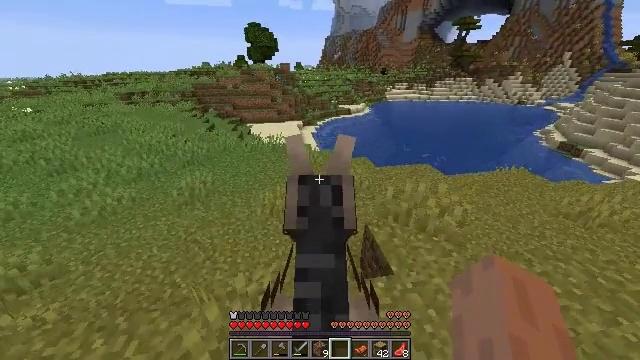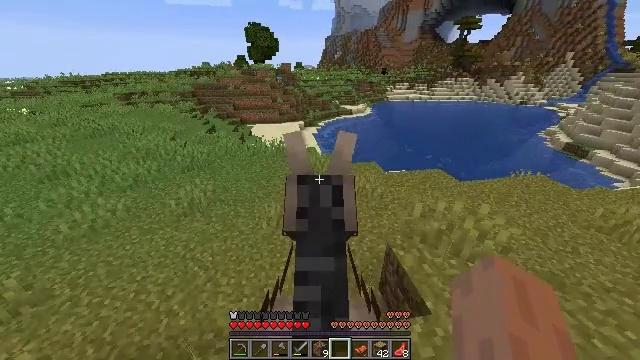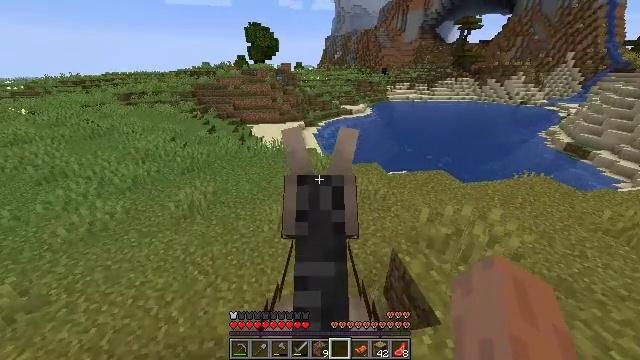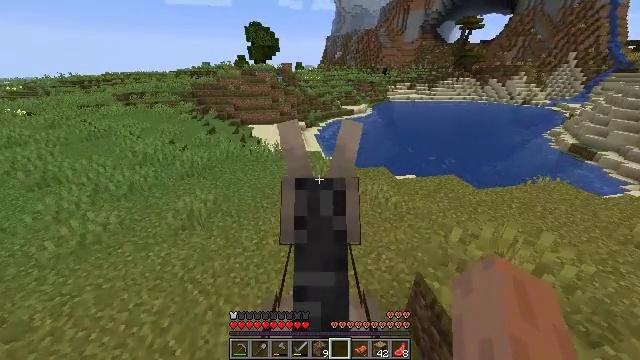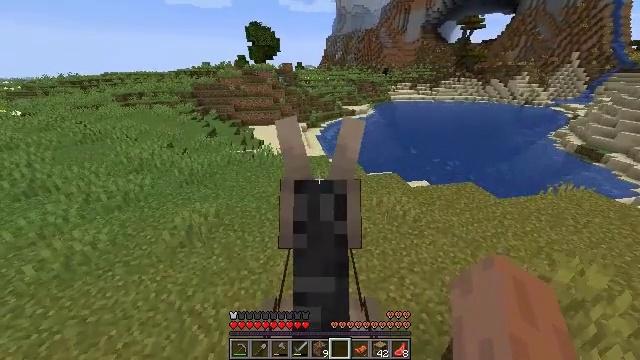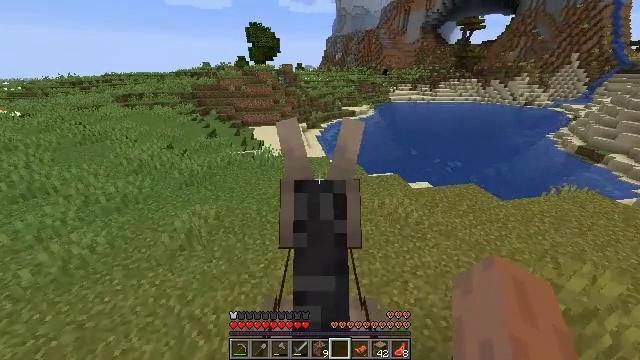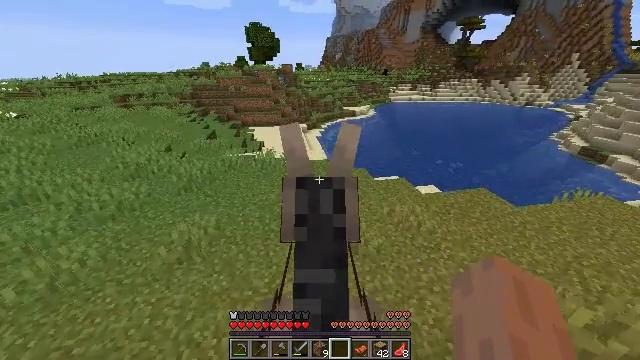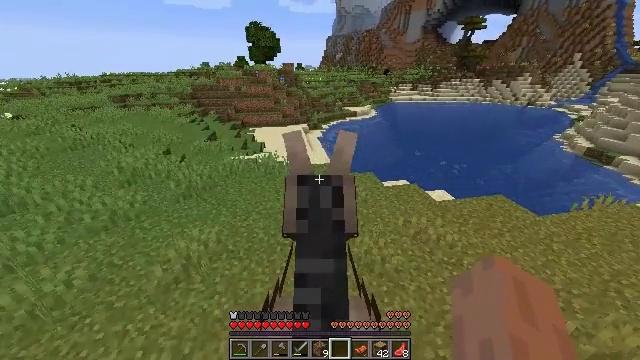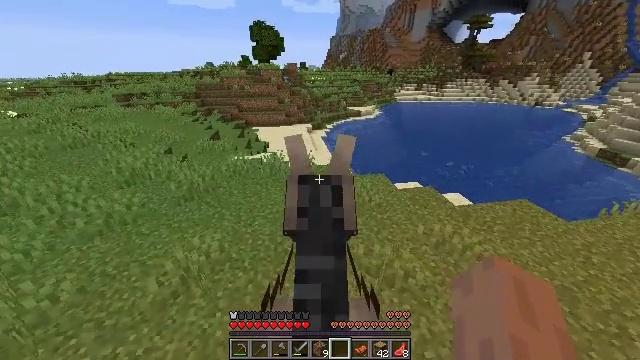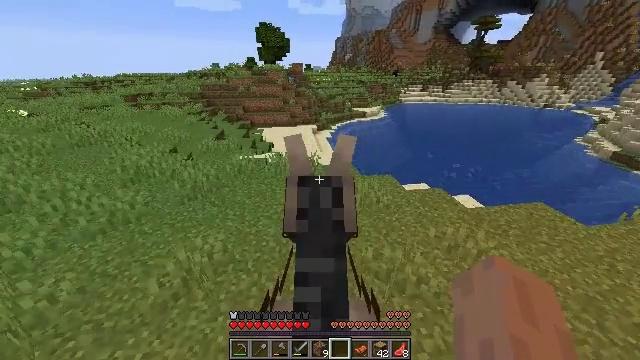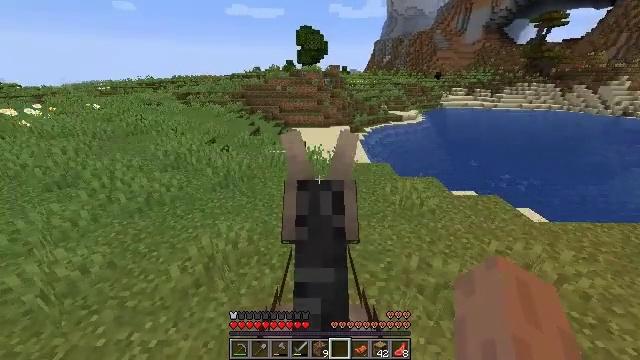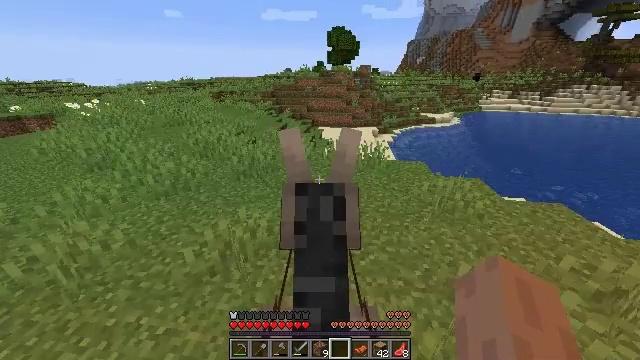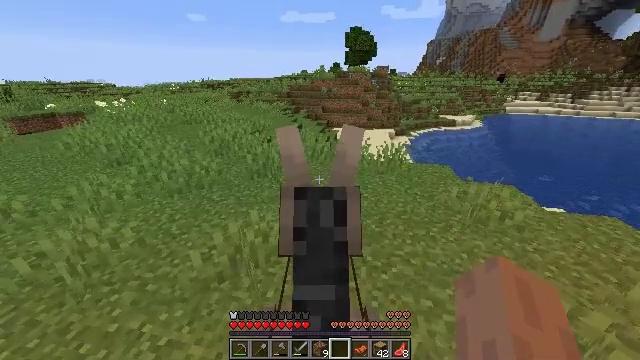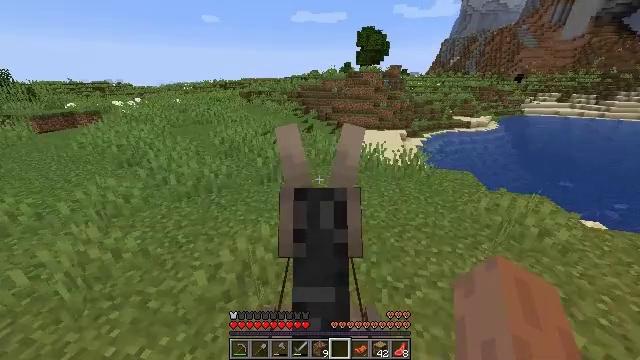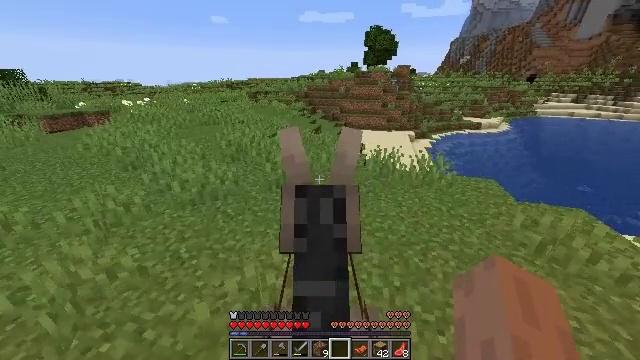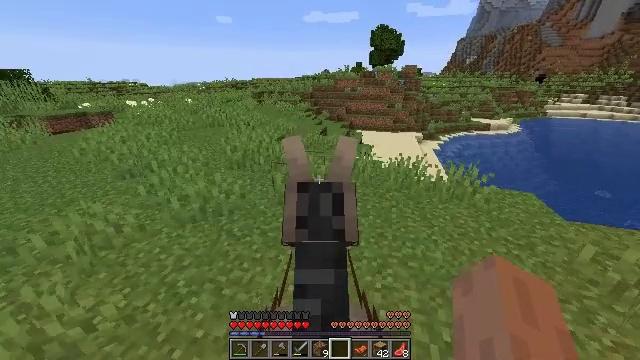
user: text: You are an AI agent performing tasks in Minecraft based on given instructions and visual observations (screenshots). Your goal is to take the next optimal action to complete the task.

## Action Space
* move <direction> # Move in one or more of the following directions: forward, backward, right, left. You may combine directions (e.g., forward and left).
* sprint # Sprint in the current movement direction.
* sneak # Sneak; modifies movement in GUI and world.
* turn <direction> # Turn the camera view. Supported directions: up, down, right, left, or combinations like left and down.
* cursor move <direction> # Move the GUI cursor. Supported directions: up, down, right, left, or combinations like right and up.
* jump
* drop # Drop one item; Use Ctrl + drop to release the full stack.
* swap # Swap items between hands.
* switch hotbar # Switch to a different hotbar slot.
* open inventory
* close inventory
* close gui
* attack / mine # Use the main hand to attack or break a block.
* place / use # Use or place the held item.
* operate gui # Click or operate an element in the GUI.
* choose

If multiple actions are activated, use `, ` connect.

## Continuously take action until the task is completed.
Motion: motion action
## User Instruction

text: Harvest coarse dirt by holding left button.
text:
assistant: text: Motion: move forward and move left, sprint
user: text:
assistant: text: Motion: move forward and move left, sprint
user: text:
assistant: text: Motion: move forward and move left, sprint
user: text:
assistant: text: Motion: move forward and move left, sprint
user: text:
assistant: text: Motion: move forward and move left, sprint
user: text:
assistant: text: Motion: move forward and move left, sprint
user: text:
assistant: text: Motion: move forward and move left, sprint
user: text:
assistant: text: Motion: move forward and move left, sprint, turn left
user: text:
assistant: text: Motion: move forward and move left, sprint, turn left
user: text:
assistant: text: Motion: move forward and move left, sprint, turn left
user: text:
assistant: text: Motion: move forward and move left, sprint, turn left
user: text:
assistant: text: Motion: move forward and move left, sprint, turn left
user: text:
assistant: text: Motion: move forward and move left, sprint, turn left, jump
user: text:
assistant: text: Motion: move forward and move left, sprint, turn left, jump
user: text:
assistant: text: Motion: move forward and move left, sprint, jump
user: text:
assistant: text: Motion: move forward and move left, sprint, jump
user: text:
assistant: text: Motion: move forward, sprint, jump
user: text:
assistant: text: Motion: move forward, sprint, jump
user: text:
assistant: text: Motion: move forward, sprint, jump
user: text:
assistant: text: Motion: move forward, sprint, jump
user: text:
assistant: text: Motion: move forward, sprint, jump
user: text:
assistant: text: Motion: move forward, sprint, jump
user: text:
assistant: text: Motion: move forward, sprint, jump
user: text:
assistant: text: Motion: move forward, sprint, turn left, jump
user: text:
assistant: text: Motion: move forward, sprint, turn left, jump
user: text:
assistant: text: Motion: move forward, sprint, turn left, jump
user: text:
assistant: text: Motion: move forward, sprint
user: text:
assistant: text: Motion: move forward, sprint
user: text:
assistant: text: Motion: move forward, sprint
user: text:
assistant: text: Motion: move forward, sprint